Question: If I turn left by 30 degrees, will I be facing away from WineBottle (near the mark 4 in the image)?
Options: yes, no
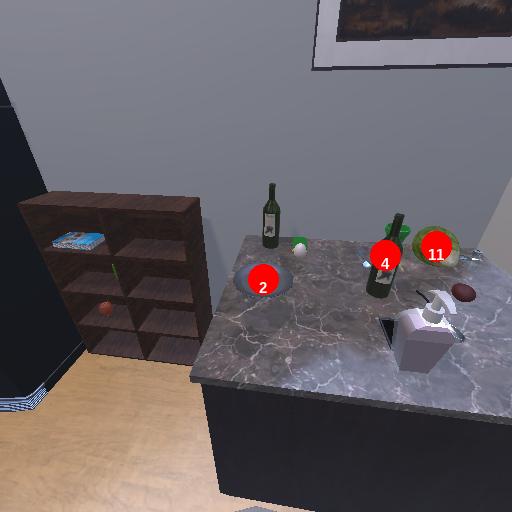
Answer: yes